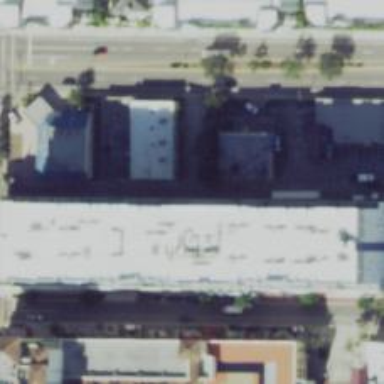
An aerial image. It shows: Alleyway designated as service road.